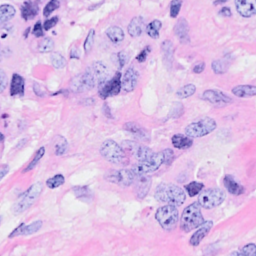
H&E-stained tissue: Breast